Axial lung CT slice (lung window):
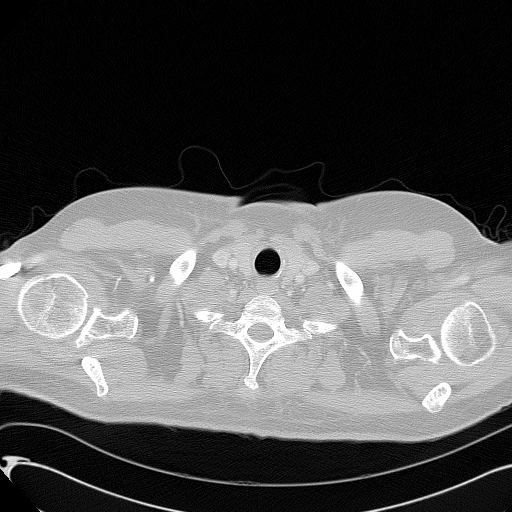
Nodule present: no